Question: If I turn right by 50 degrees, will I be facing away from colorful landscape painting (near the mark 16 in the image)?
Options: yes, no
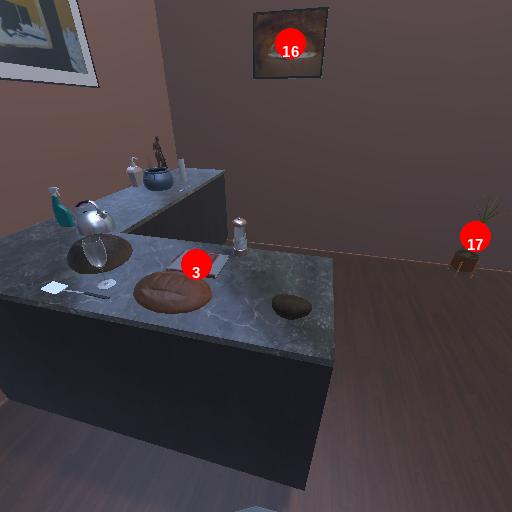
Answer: yes